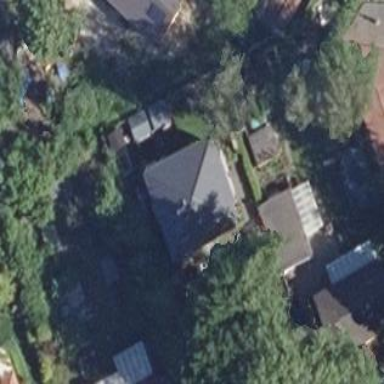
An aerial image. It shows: Simple house.